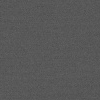
Atmospheric dust classification: dusty